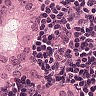
Metastatic tissue present: yes